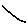
Label: line